Question: i have the following main.py file:
'''
import webapp2
class MainPage(webapp2.RequestHandler):
def get(self):
if self.request.url.endswith('/'):
path = '%sindex.html'%self.request.url
else:
path = '%s/index.html'%self.request.url
self.redirect(path)
app = webapp2.WSGIApplication([('/.*', MainPage)],
debug=True)
'''
app.yaml file:
'''
application: gtryapp
version: 1
runtime: python27
api_version: 1
threadsafe: yes
'''
handlers:
- url: /images/(..(gif|png|jpg))- url: /css/(..css)- url: /js/(..js)- url: /(..html)- url: .*
script: main.app
libraries:
-
this is the list of directories and files .. so why i get 404 ??

if i write
- url: /index.htmlmime_type: text/htmlstatic_files: index.htmlupload: index.html
it show me the index.html page but without images... this is pretty strange what is happening with regex of images?
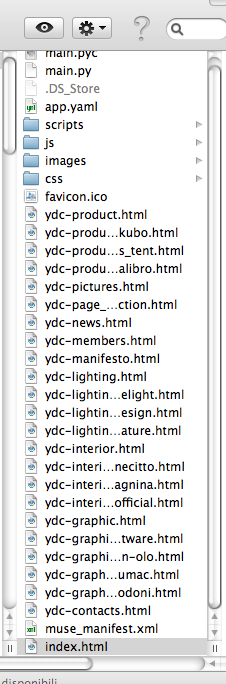
Answer: well i solved like this:
'''
application: gtryapp
version: 1
runtime: python27
api_version: 1
threadsafe: yes
handlers:
- url: /images
static_dir: images
- url: /css
mime_type: text/css
static_dir: css
- url: /js
mime_type: text/javascript
static_dir: js
- url: /scripts/1.1
mime_type: text/javascript
static_dir: scripts/1.1
- url: /(.*\.xml)
mime_type: application/xml
static_files: static/
upload: static/(.*\.xml)
- url: /index.html
mime_type: text/html
static_files: index.html
upload: index.html
- url: /ydc-contacts.html
mime_type: text/html
static_files: ydc-contacts.html
upload: ydc-contacts.html
- url: /ydc-graphic.html
mime_type: text/html
static_files: ydc-graphic.html
upload: ydc-graphic.html
- url: /ydc-graphic_design-bauer_bodoni.html
mime_type: text/html
static_files: ydc-graphic_design-bauer_bodoni.html
upload: ydc-graphic_design-bauer_bodoni.html
- url: /ydc-graphic_design-humac.html
mime_type: text/html
static_files: ydc-graphic_design-humac.html
upload: ydc-graphic_design-humac.html
- url: /ydc-graphic_design-olo.html
mime_type: text/html
static_files: ydc-graphic_design-olo.html
upload: ydc-graphic_design-olo.html
- url: /ydc-graphic_design-software.html
mime_type: text/html
static_files: ydc-graphic_design-software.html
upload: ydc-graphic_design-software.html
- url: /ydc-interior-anagnina.html
mime_type: text/html
static_files: ydc-interior-anagnina.html
upload: ydc-interior-anagnina.html
- url: /ydc-interior-ied_meets_cinecitto.html
mime_type: text/html
static_files: ydc-interior-ied_meets_cinecitto.html
upload: ydc-interior-ied_meets_cinecitto.html
- url: /ydc-interior.html
mime_type: text/html
static_files: ydc-interior.html
upload: ydc-interior.html
- url: /ydc-interior_design-unofficial.html
mime_type: text/html
static_files: ydc-interior_design-unofficial.html
upload: ydc-interior_design-unofficial.html
- url: /ydc-lighting-design.html
mime_type: text/html
static_files: ydc-lighting-design.html
upload: ydc-lighting-design.html
- url: /ydc-lighting-pixelight.html
mime_type: text/html
static_files: ydc-lighting-pixelight.html
upload: ydc-lighting-pixelight.html
- url: /ydc-lighting.html
mime_type: text/html
static_files: ydc-lighting.html
upload: ydc-lighting.html
- url: /ydc-lighting_design_monochromenature.html
mime_type: text/html
static_files: ydc-lighting_design_monochromenature.html
upload: ydc-lighting_design_monochromenature.html
- url: /ydc-manifesto.html
mime_type: text/html
static_files: ydc-manifesto.html
upload: ydc-manifesto.html
- url: /ydc-members.html
mime_type: text/html
static_files: ydc-members.html
upload: ydc-members.html
- url: /ydc-news.html
mime_type: text/html
static_files: ydc-news.html
upload: ydc-news.html
- url: /ydc-page_under_construction.html
mime_type: text/html
static_files: ydc-page_under_construction.html
upload: ydc-page_under_construction.html
- url: /ydc-pictures.html
mime_type: text/html
static_files: ydc-pictures.html
upload: ydc-pictures.html
- url: /ydc-product.html
mime_type: text/html
static_files: ydc-product.html
upload: ydc-product.html
- url: /ydc-product_design-ciabattalibro.html
mime_type: text/html
static_files: ydc-product_design-ciabattalibro.html
upload: ydc-product_design-ciabattalibro.html
- url: /ydc-product_design-dog_s_tent.html
mime_type: text/html
static_files: ydc-product_design-dog_s_tent.html
upload: ydc-product_design-dog_s_tent.html
- url: /ydc-product_design-kubo.html
mime_type: text/html
static_files: ydc-product_design-kubo.html
upload: ydc-product_design-kubo.html
libraries:
- name: webapp2
version: "2.5.2"
'''
thank you very much to everyone for NOT answering me because i had to make it alone :) i m more satisfied now of myself :D